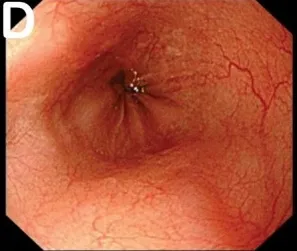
Follow-up computed tomography and esophagogastroduodenoscopy at 6 months post-TIPS. (D) Esophagogastroduodenoscopy revealing relieved esophageal varices. Black arrows indicate stent and portal vein.
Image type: endoscopy (airway_endoscopy)